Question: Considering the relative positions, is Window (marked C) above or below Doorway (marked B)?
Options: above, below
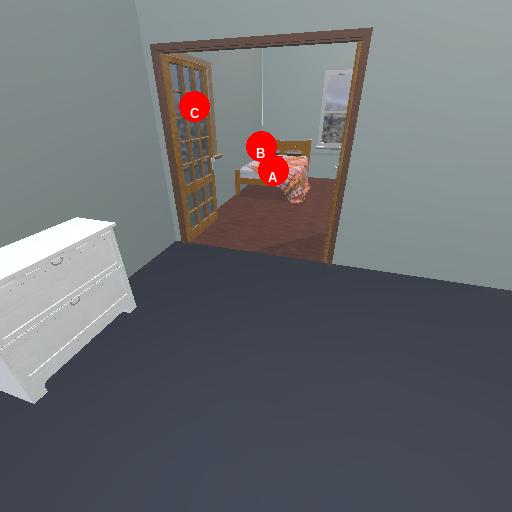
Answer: above